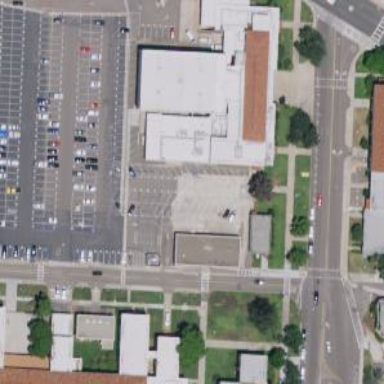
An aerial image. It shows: Building.